Question: How to hide header title dialog jquery?
I need for simple view dialog. =)
Example Like this image :

Any body know?
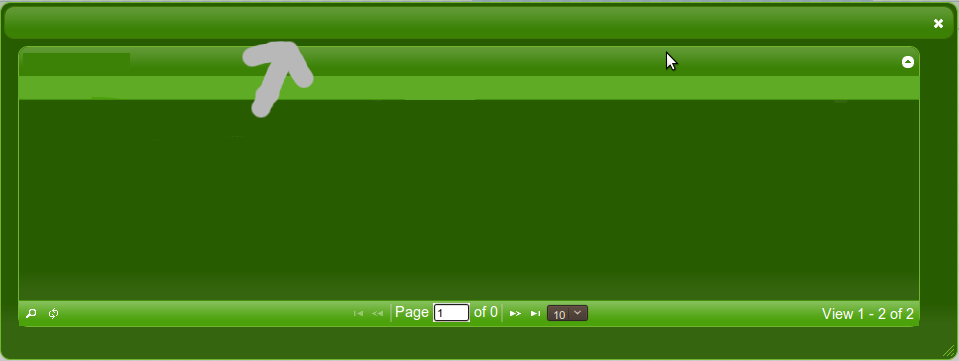
Answer: in CSS use this:
'.ui-widget-header { display: none; }'
or this:
'.ui-dialog-titlebar { display: none; }'
which one goes better, you choose.